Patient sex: M
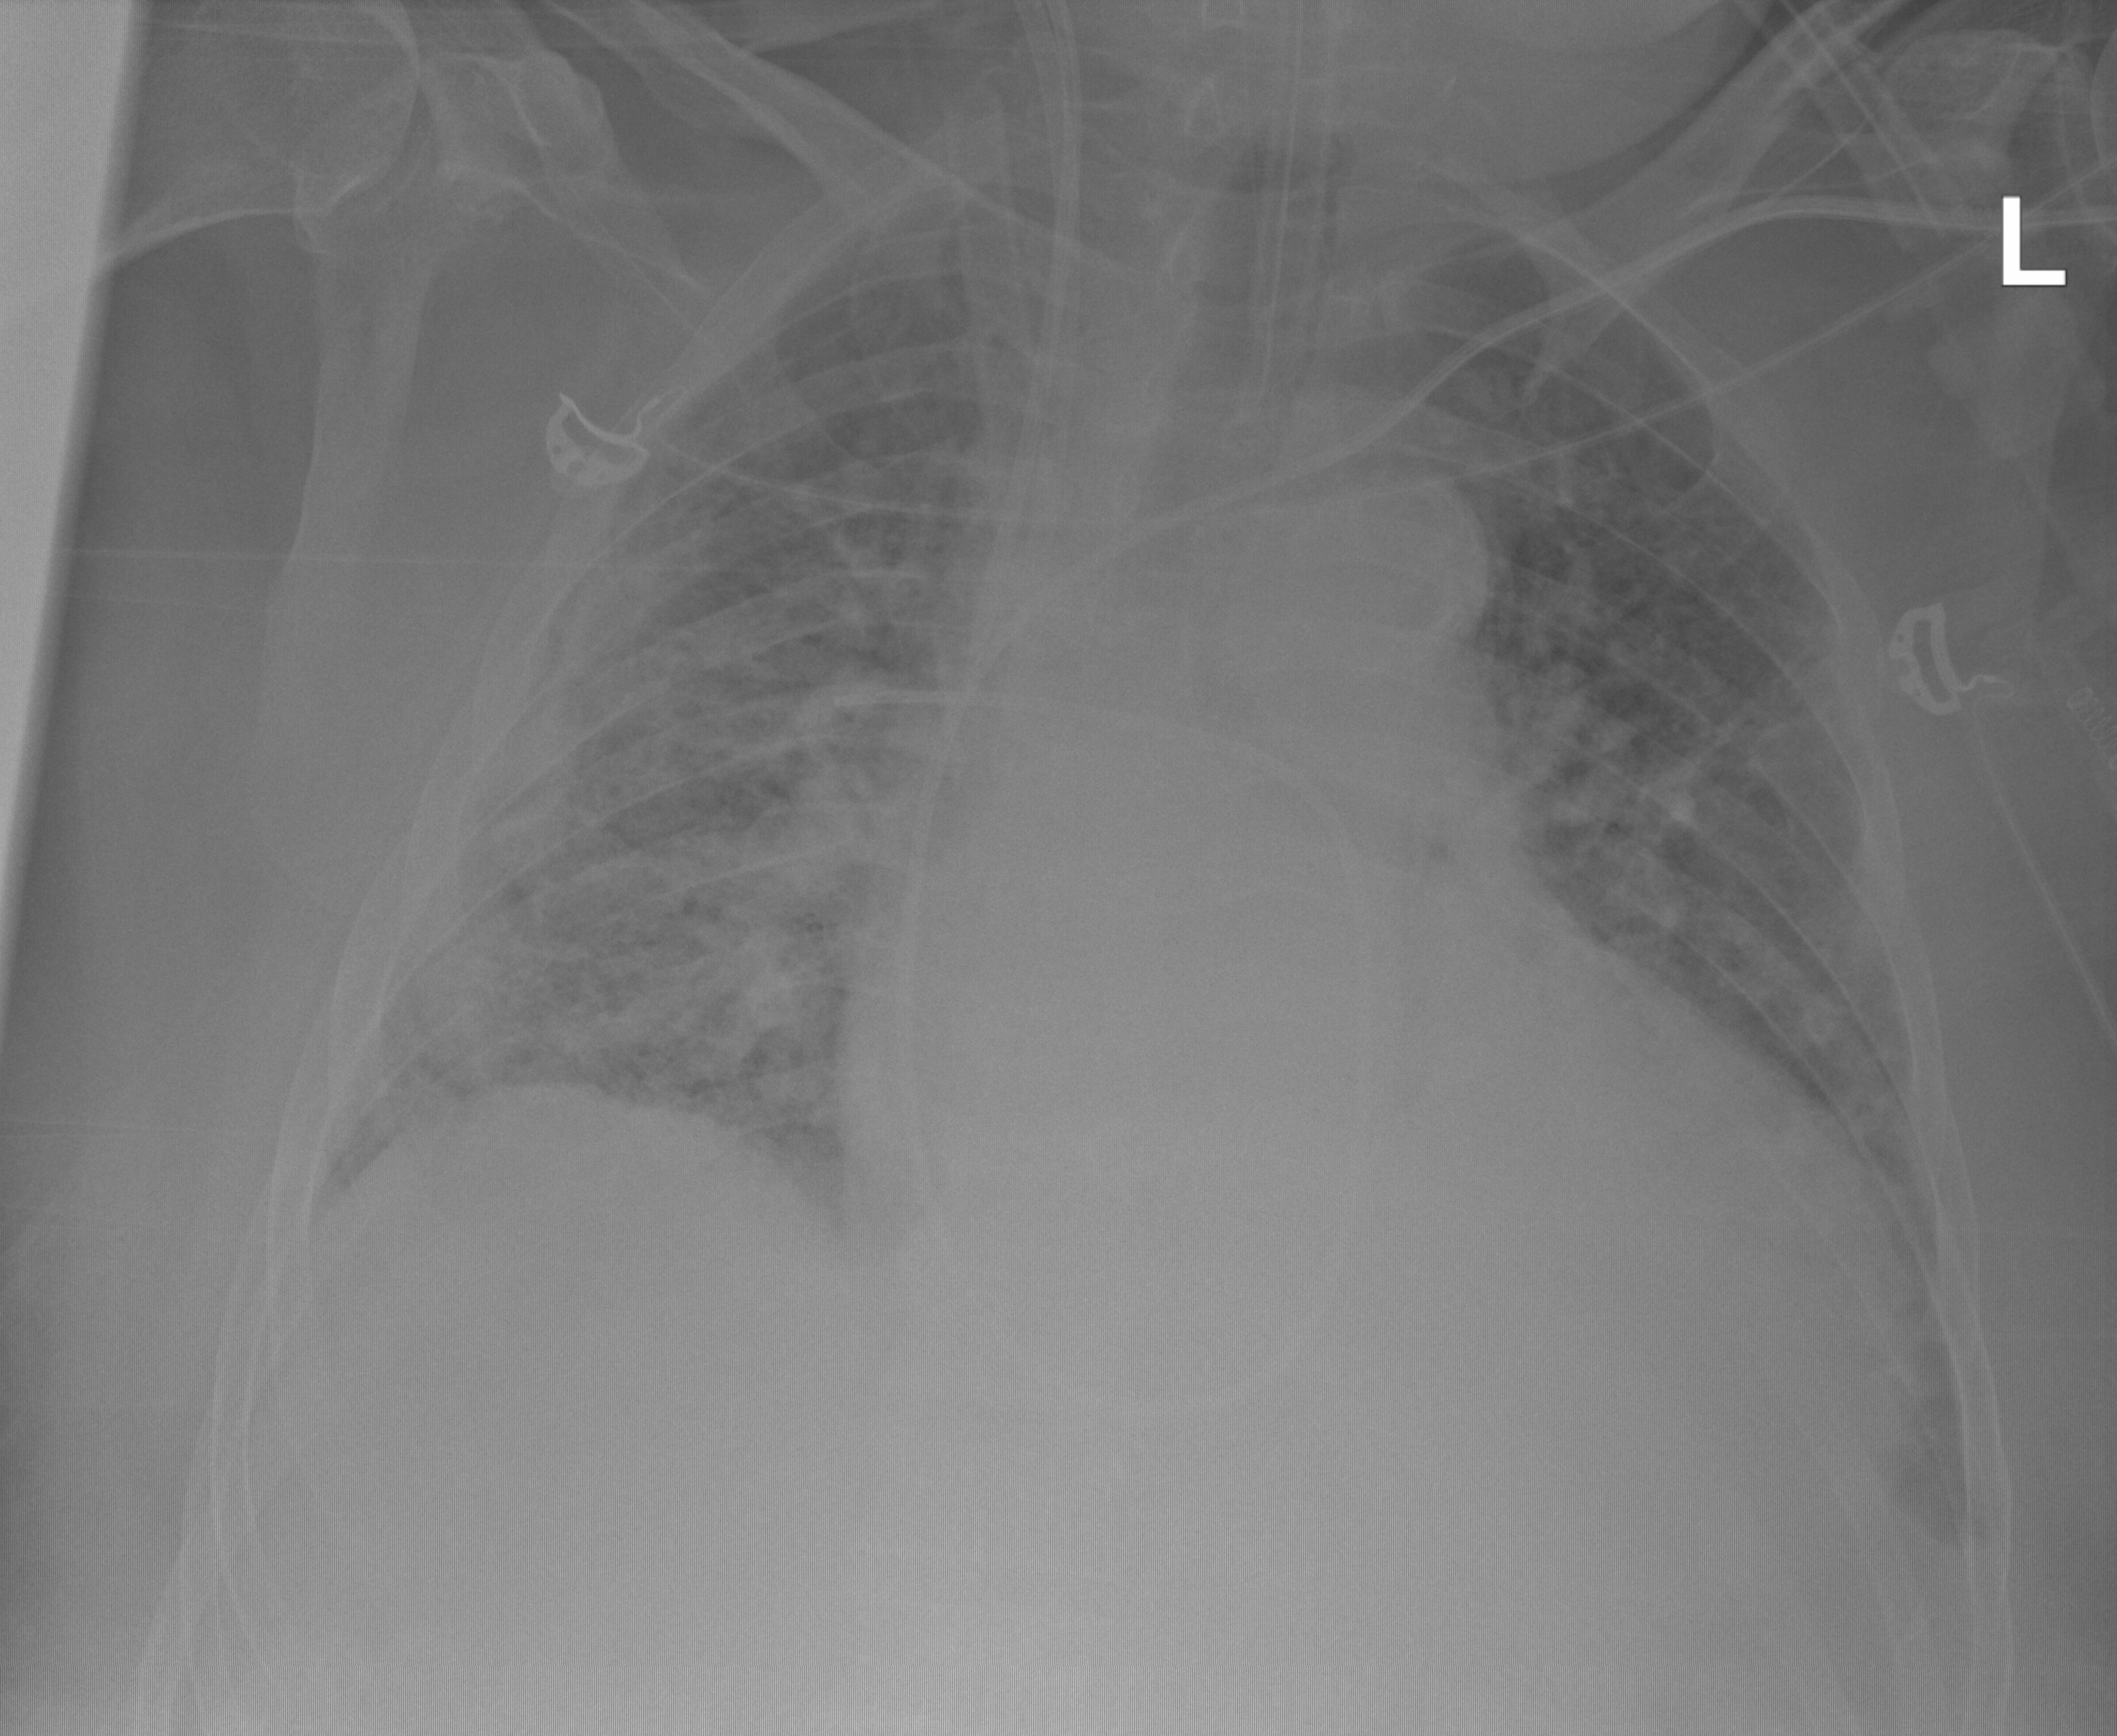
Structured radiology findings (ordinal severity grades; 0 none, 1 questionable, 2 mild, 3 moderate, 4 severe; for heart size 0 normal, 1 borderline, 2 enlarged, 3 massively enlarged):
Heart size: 2
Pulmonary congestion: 2
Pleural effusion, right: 0
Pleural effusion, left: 1
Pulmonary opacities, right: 3
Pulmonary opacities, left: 3
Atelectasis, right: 0
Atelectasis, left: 3